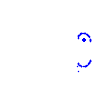
Particle: kaon